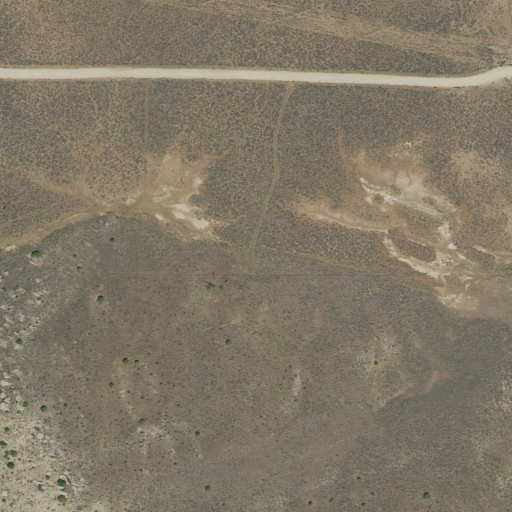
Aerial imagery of plain(s) in Utah named Brook Meadow containing shrub, low intensity development, and open development